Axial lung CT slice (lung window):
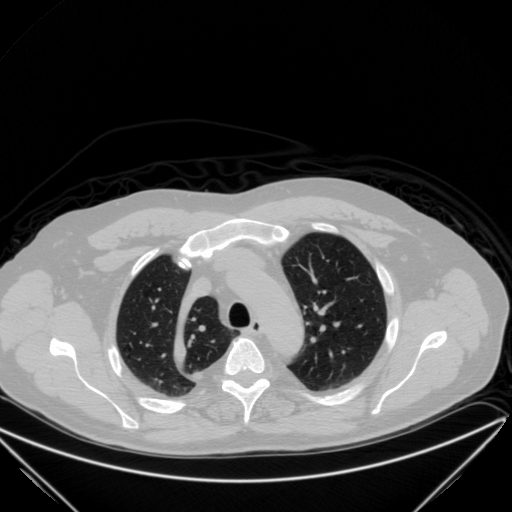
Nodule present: no